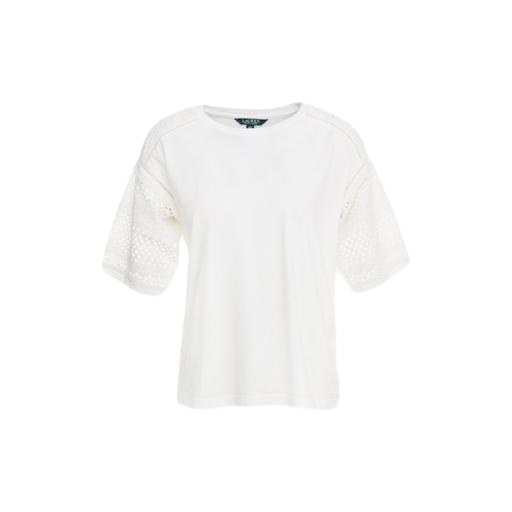
white jersey eyelet tee, white lace-trim t-shirt, white pieced tee, white background